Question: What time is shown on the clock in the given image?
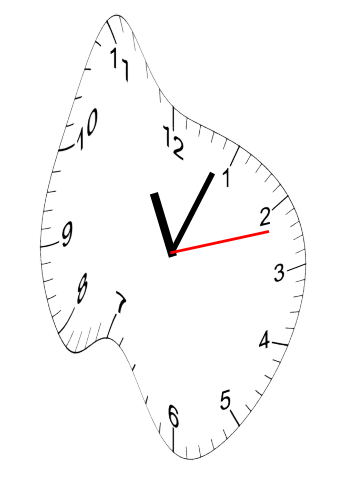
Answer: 11:04:12